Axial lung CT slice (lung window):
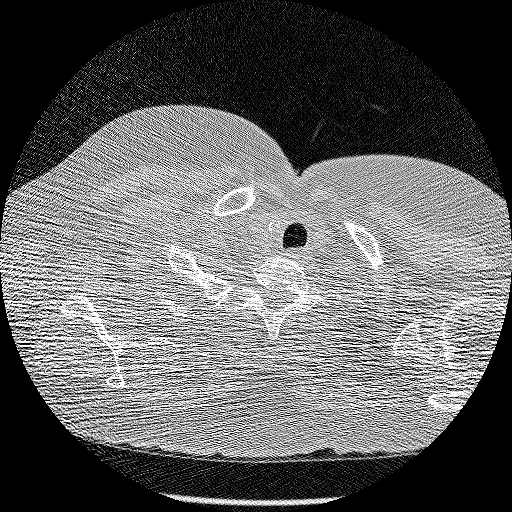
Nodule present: no